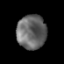
Tissue: prostate
Cell type: T cells
Senescence score: 0.3403
Nuclear area (px): 979
Mean DAPI intensity: 104.329